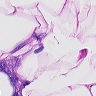
Metastatic tissue present: yes